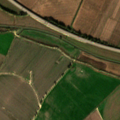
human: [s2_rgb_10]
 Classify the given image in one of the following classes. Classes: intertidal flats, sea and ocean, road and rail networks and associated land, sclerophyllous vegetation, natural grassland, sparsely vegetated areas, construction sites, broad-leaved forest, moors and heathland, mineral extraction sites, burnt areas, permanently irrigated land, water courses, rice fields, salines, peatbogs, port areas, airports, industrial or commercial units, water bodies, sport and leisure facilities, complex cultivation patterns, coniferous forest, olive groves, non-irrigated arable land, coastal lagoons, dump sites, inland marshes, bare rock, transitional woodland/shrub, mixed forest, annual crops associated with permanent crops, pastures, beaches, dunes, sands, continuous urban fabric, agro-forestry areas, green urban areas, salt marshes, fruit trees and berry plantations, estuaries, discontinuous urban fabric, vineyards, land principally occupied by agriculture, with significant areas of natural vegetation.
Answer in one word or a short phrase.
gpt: permanently irrigated land, rice fields